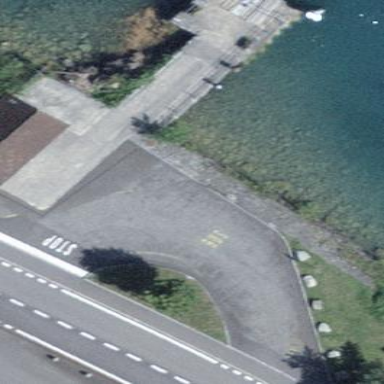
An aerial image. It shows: Asphalt platform at ferry terminal pier.